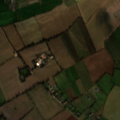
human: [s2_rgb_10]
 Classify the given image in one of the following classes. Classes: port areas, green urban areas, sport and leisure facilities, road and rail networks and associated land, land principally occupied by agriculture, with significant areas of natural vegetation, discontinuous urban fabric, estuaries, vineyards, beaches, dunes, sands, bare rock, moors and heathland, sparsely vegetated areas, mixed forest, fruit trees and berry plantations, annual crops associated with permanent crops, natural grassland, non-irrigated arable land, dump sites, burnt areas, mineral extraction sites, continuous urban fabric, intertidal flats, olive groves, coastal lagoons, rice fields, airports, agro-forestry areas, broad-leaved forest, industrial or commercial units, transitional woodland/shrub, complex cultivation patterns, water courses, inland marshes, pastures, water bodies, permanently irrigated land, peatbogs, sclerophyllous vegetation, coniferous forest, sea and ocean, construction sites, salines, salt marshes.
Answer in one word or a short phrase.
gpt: non-irrigated arable land, pastures